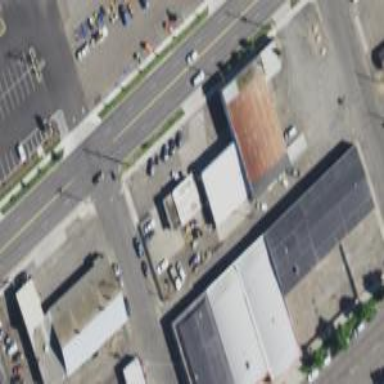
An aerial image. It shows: Car repair shop.